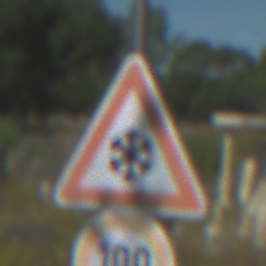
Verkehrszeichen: SchneeOderEisglaette
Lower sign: Geschwindigkeit100
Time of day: Midday
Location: Outdoor (Special)
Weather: PartlyCloudy
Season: NotSpecified
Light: Natural